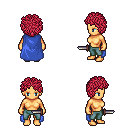
a pixel art fantasy rpg character, female body template, human, tanned skin, blue cape, teal pants, ruby red curly afro hairstyle, dagger, four views (front, back, left, right), 2x2 character sprite sheet, small pixel art, hard edges, no anti-aliasing